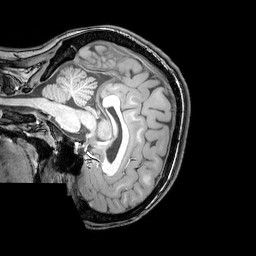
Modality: T1w
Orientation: sagittal
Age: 25
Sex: female
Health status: healthy
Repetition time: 0.081 s
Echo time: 0.037 s